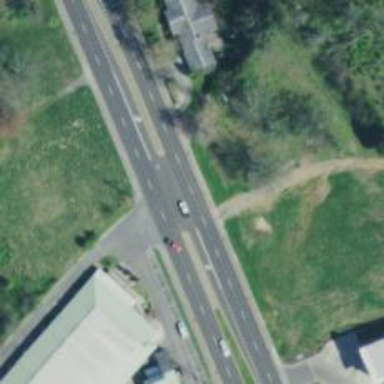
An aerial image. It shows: Secondary link road with asphalt surface.